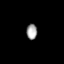
Tissue: lung
Cell type: Epithelial cells
Senescence score: 0.1855
Nuclear area (px): 166
Mean DAPI intensity: 157.163